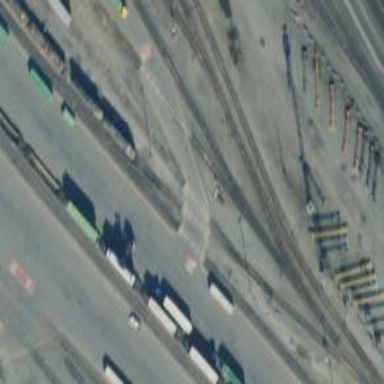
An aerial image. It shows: Railway level crossing.